Field crop: maize
Growth stage: 2
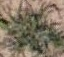
Species: salsola